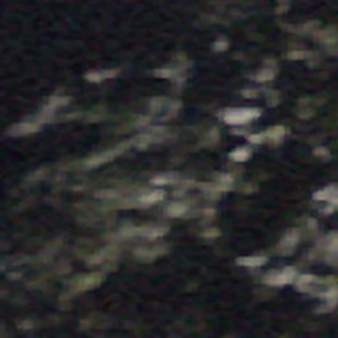
Label: other